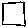
Label: square